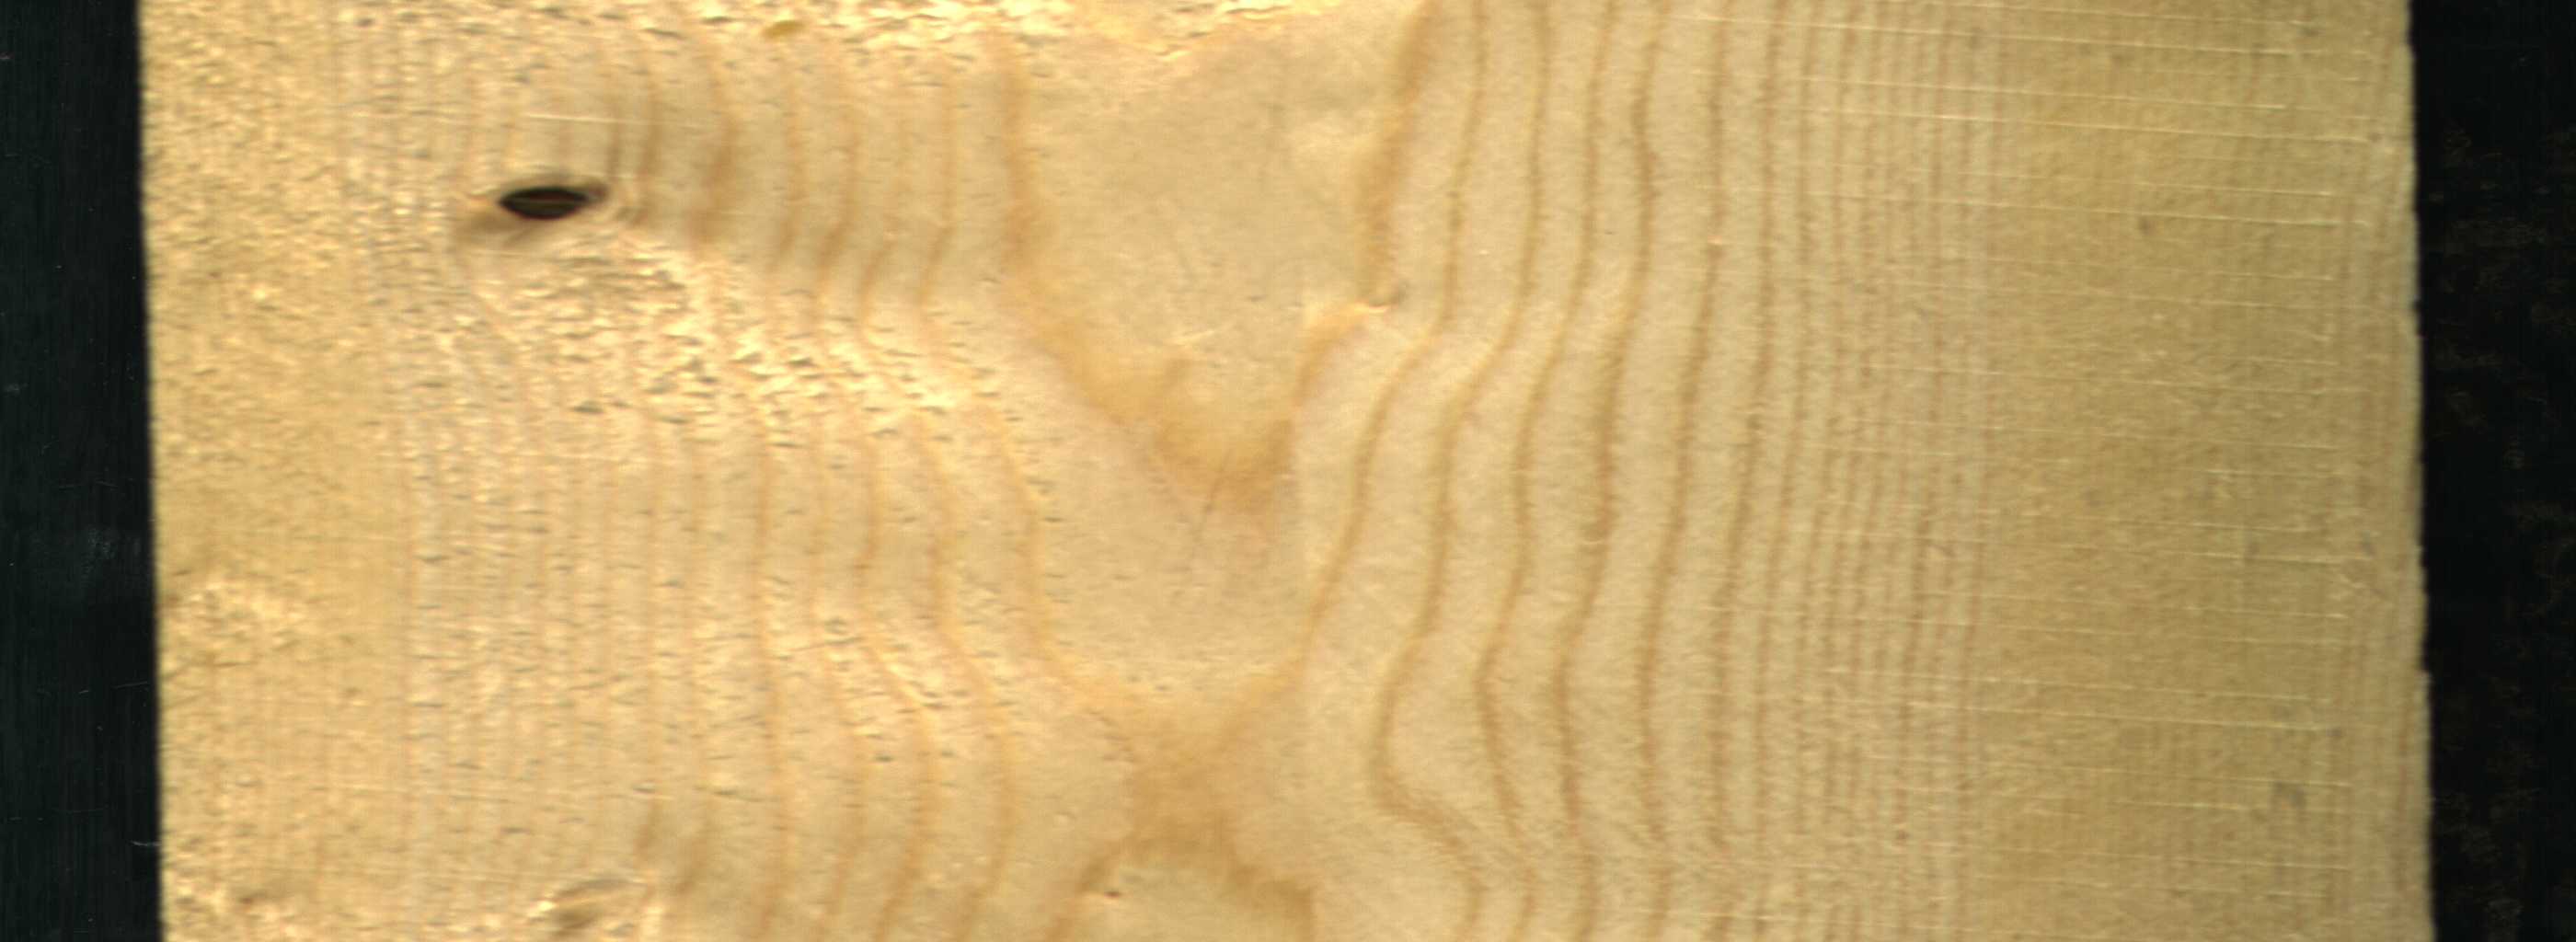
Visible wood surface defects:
Dead_Knot